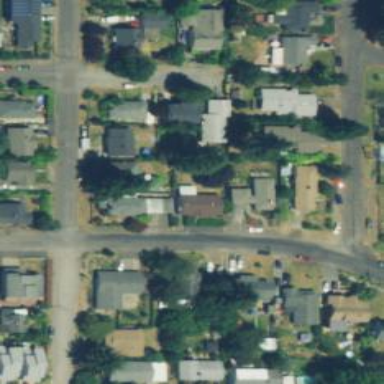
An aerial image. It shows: Residential road with sidewalk on the left.